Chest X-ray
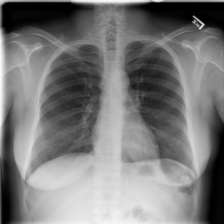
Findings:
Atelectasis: negative
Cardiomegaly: negative
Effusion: negative
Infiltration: negative
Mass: negative
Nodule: negative
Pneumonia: negative
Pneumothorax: negative
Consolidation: negative
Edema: negative
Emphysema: negative
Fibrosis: negative
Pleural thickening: negative
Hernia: negative